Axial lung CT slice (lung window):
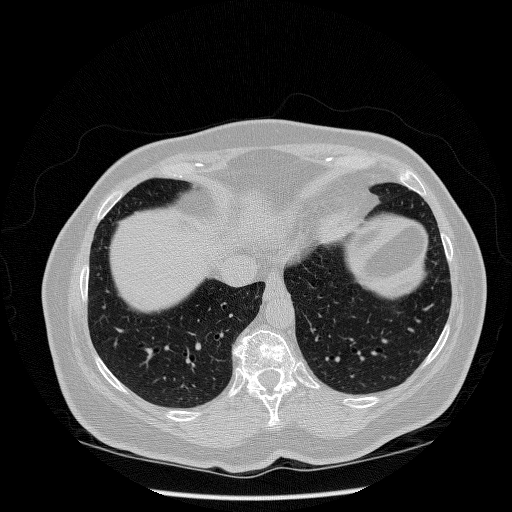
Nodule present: no